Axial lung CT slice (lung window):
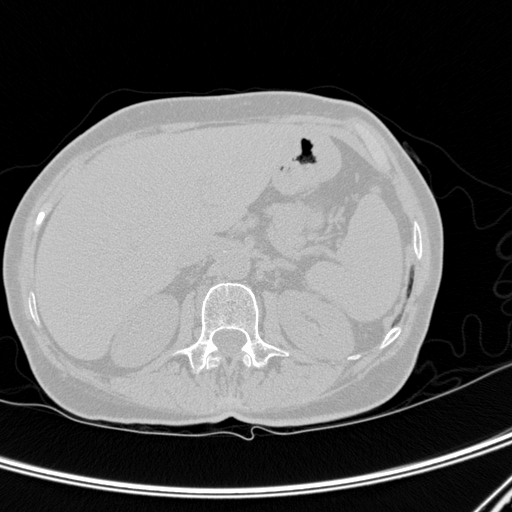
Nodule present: no